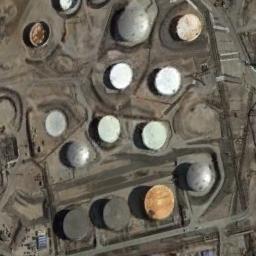
Label: storage tanks